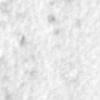
Label: no_change